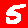
Digit: 5